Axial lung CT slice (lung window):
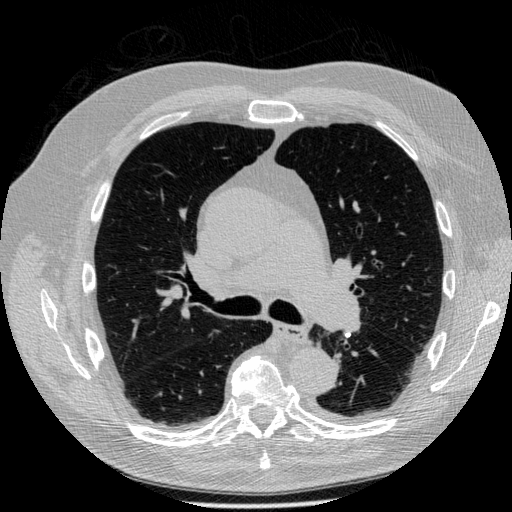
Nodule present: no